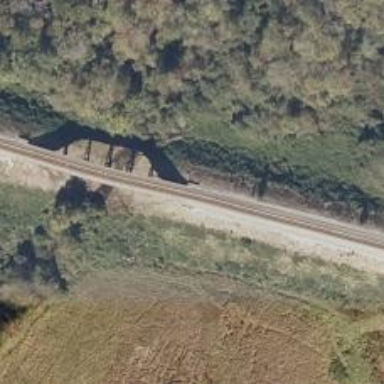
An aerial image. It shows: Railway bridge.